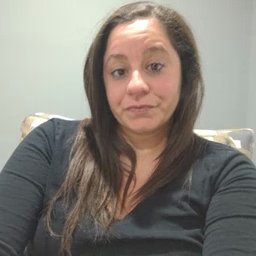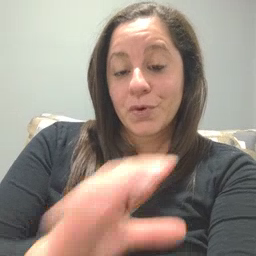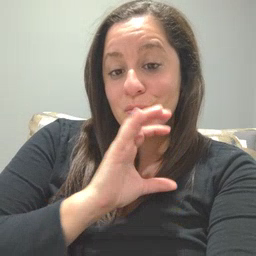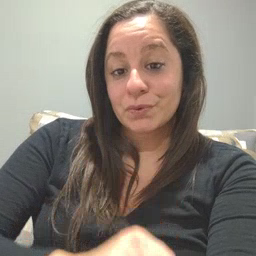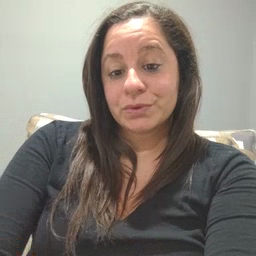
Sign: old